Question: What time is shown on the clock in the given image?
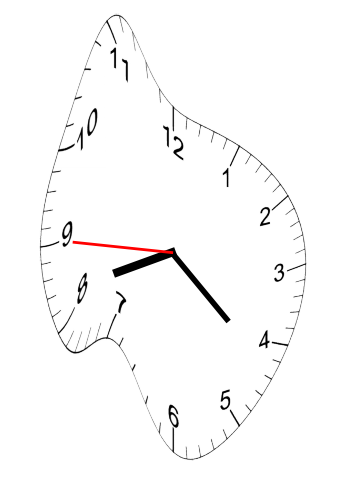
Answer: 08:21:45